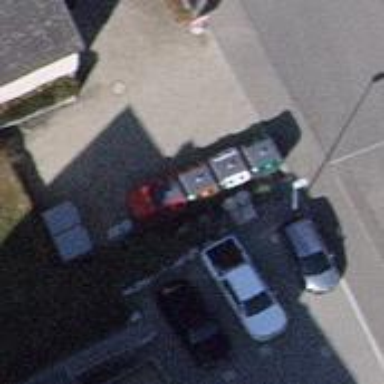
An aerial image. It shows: Recycling container for recycling.